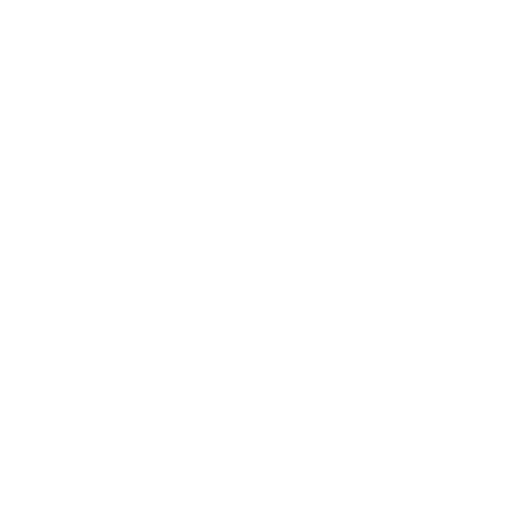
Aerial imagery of rock in California named Reading Rock containing open water, high intensity development, and barren land